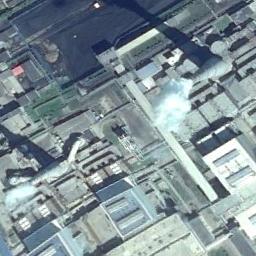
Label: thermal_power_station